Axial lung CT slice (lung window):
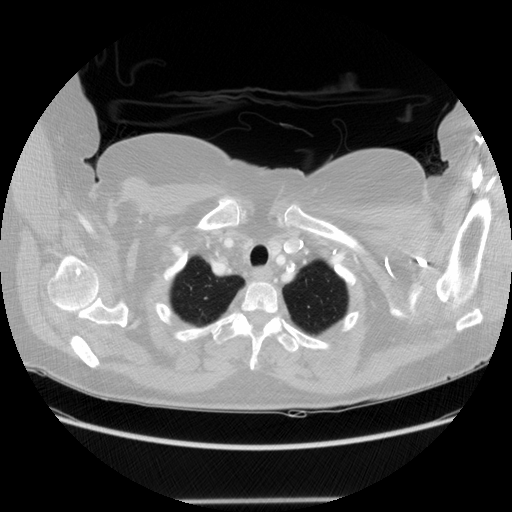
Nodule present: no